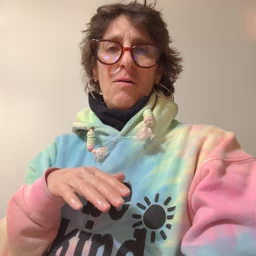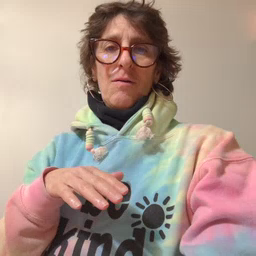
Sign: water